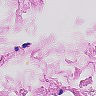
Metastatic tissue present: no